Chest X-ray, AP view. Patient: 63 years old, sex F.
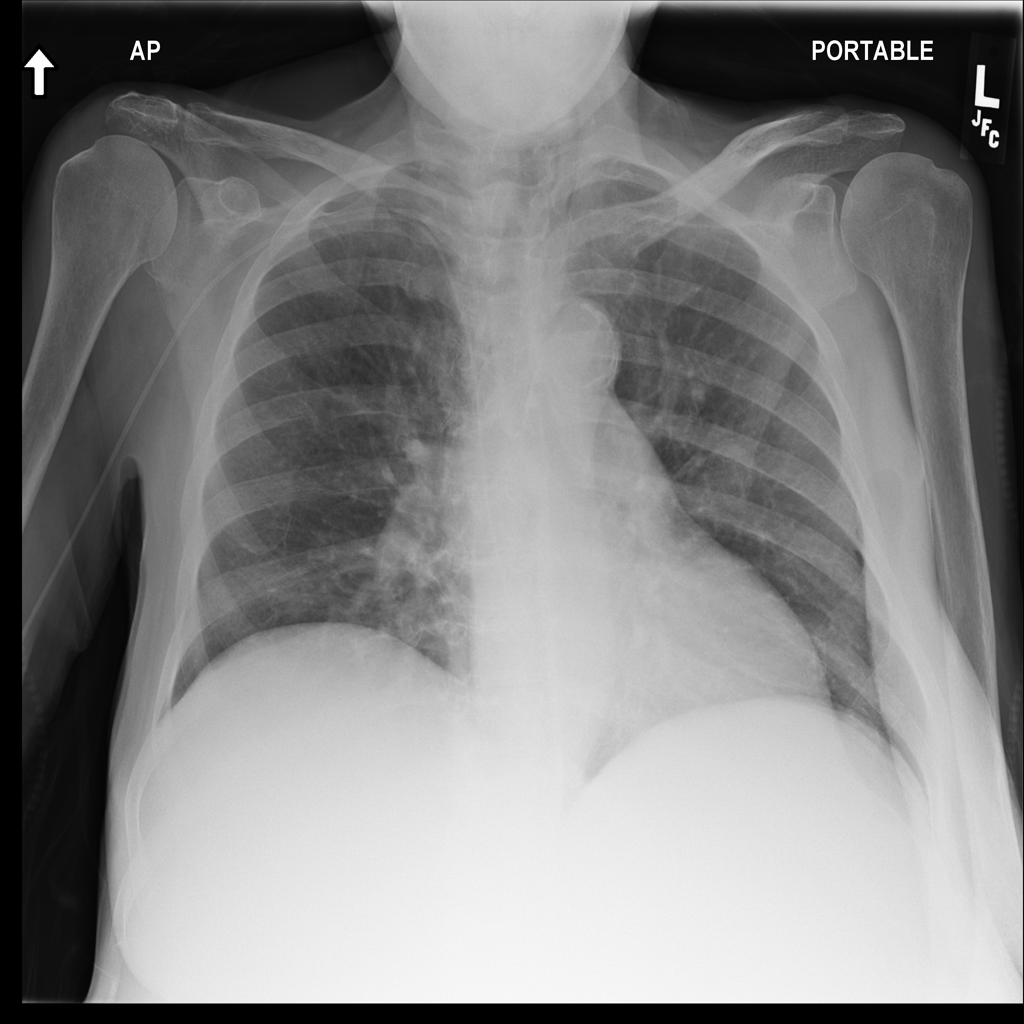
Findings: Atelectasis